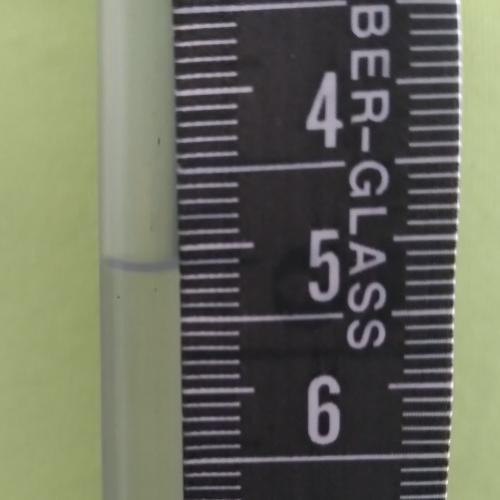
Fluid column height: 5.1 cm